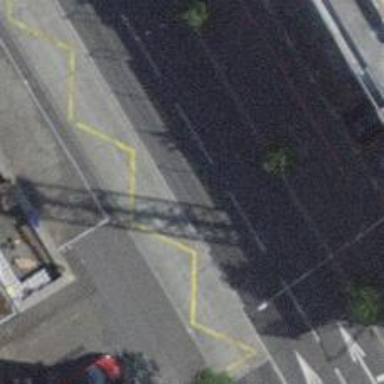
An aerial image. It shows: Bus stop for trolleybuses with designated stop position for public transport.